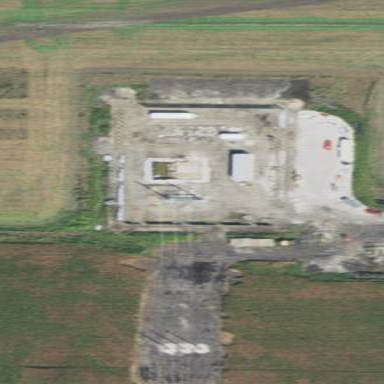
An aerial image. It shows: Power substation dedicated to generation.